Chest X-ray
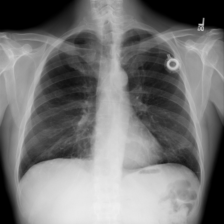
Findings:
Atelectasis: positive
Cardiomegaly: negative
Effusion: negative
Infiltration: negative
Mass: negative
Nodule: negative
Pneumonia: negative
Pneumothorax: negative
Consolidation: negative
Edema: negative
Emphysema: negative
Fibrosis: negative
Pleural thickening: negative
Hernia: negative